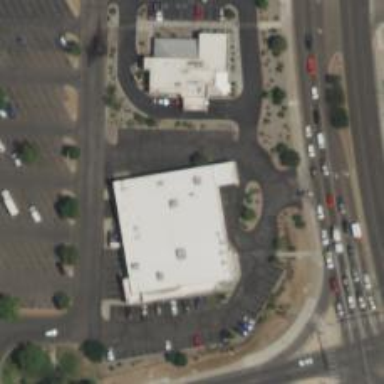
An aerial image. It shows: Pharmacy providing healthcare services.